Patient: sex M, age 52
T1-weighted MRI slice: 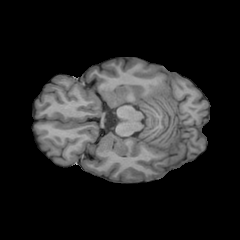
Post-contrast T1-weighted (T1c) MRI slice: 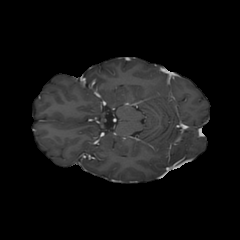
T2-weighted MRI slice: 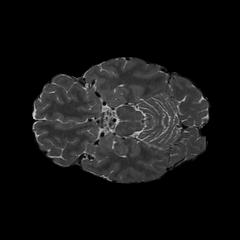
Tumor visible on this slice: no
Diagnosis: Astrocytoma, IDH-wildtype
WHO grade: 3